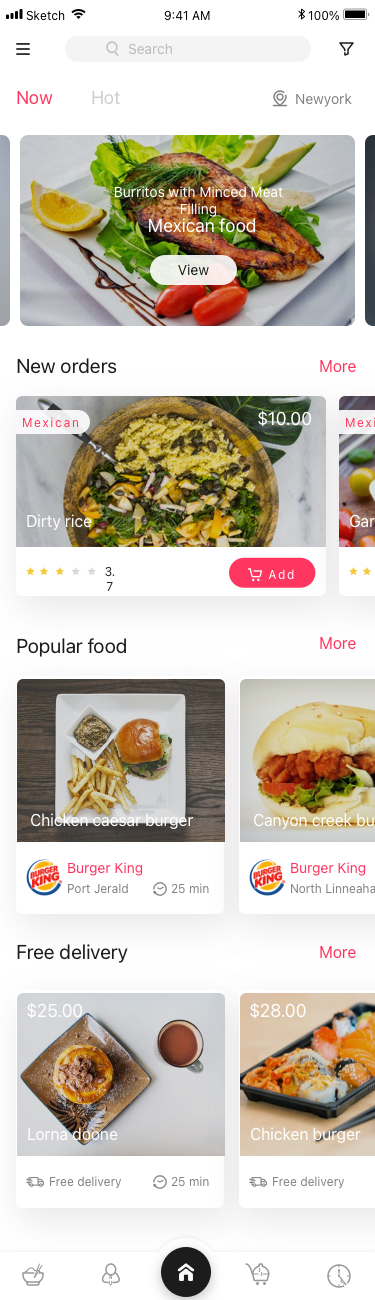
Text in this UI design:
Search
Newyork
Now
Hot

Burritos with Minced Meat Filling
Mexican food
View
New orders
Popular food
Free delivery
More
More
More
Burger King
Port Jerald
25 min
Chicken caesar burger
Burger King
North Linneahaven
Canyon creek burger
25 min
Lorna doone
Free delivery
Chicken burger
Free delivery
$25.00
$28.00
Mexican
Dirty rice
3.7
$10.00
Add
Mexican
Gardewn salad